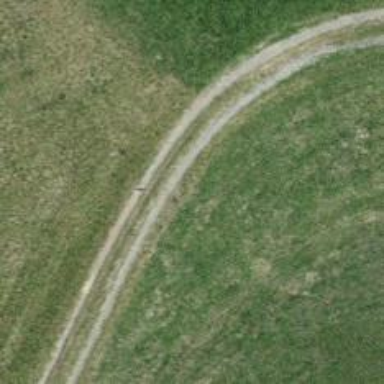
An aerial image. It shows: Path.